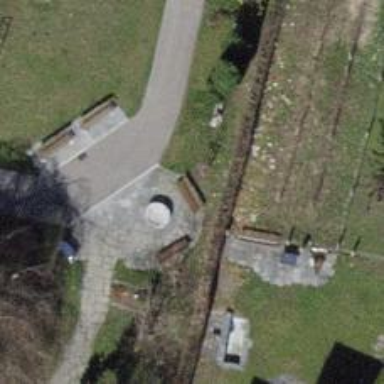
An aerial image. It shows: Bench.